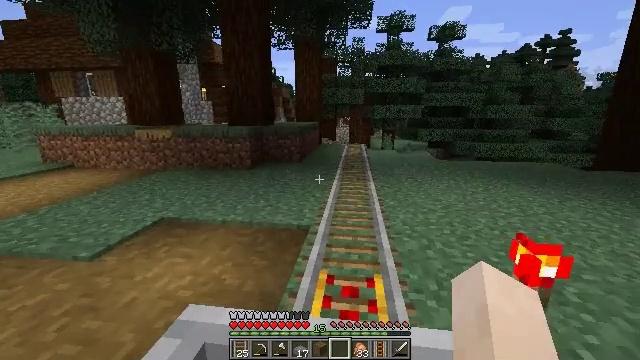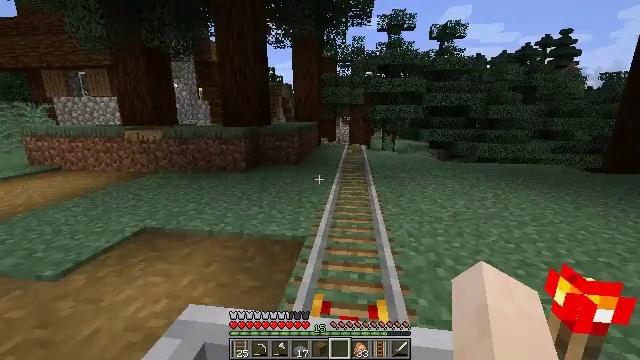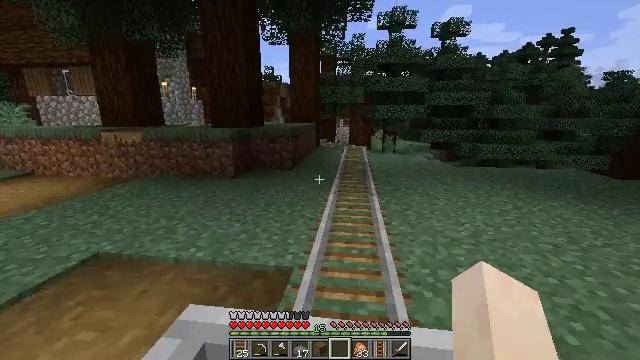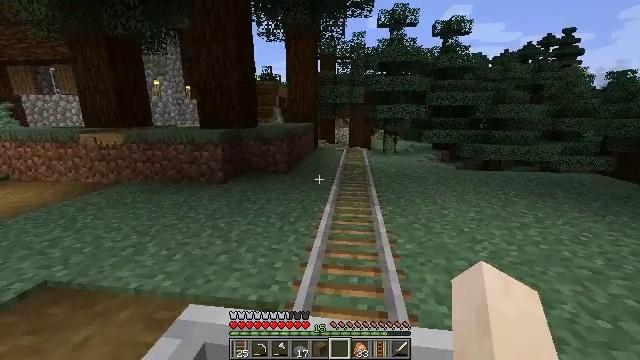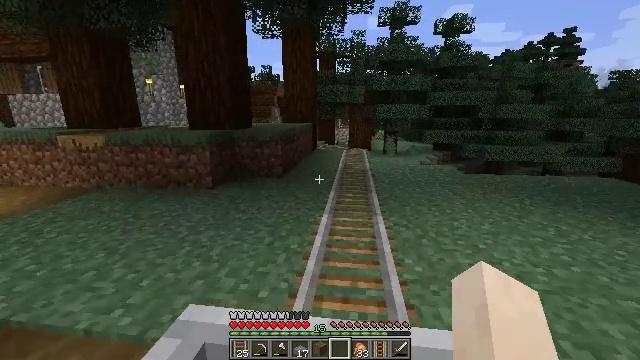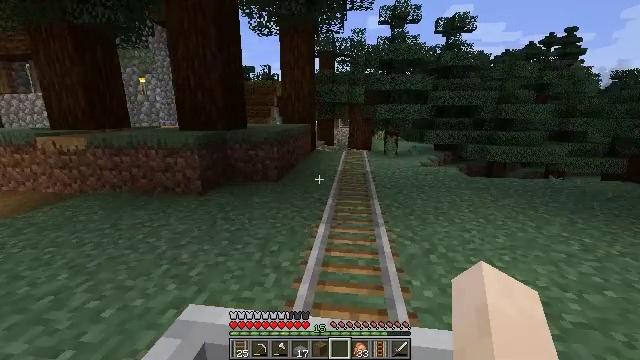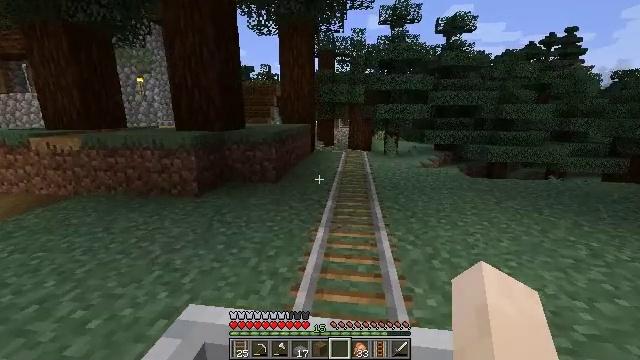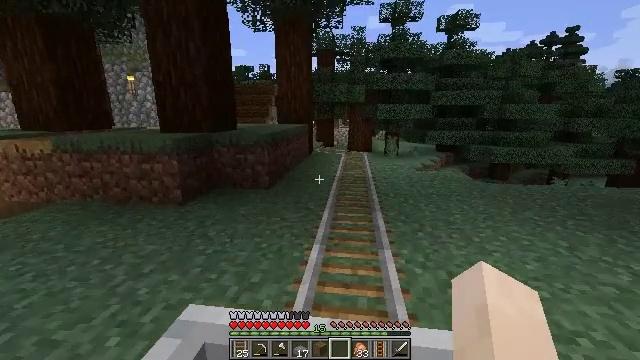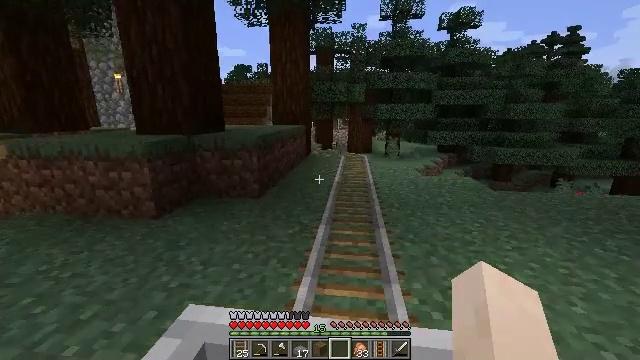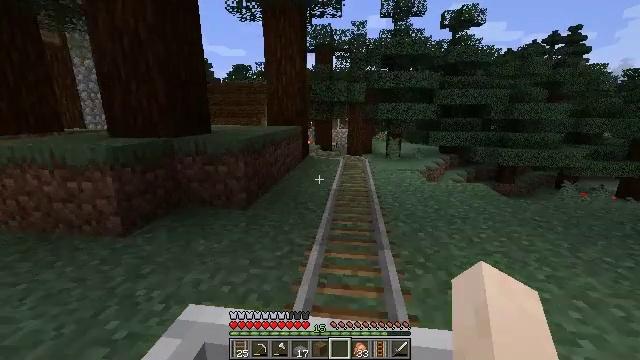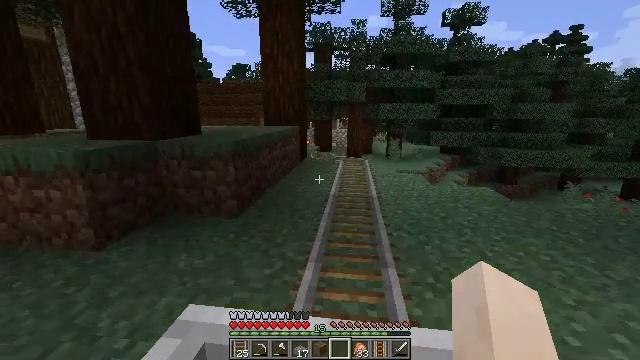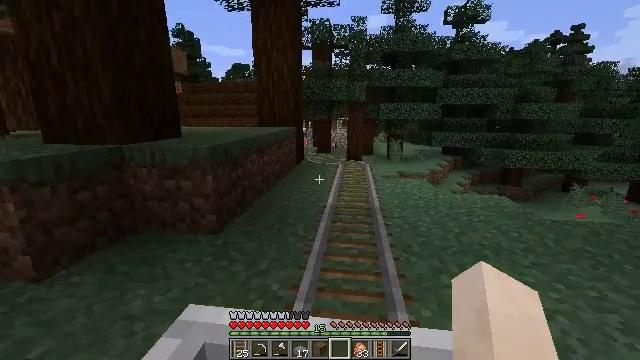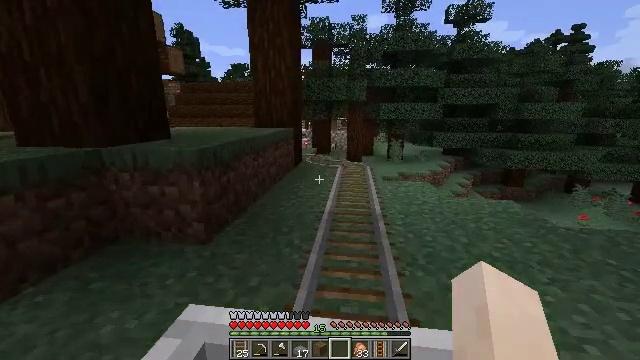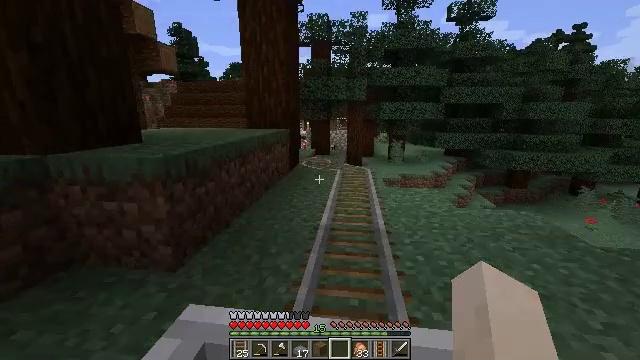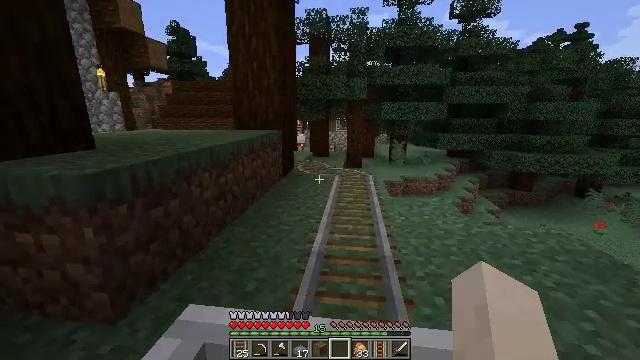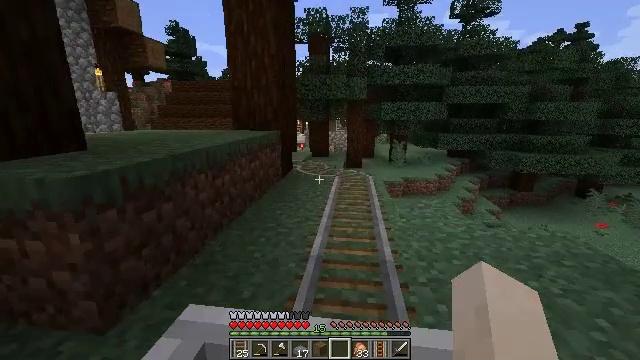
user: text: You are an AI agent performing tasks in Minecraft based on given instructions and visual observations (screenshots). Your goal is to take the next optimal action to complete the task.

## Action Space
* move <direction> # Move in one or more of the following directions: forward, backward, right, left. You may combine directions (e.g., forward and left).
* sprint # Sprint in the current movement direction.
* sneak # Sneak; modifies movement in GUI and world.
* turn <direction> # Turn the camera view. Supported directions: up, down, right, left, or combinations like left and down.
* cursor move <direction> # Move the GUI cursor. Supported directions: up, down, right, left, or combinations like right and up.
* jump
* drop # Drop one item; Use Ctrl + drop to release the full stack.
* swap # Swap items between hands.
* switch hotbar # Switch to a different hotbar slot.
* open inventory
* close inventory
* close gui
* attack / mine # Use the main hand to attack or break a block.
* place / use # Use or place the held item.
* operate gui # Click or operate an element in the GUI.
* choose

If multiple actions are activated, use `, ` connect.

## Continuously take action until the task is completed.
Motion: motion action
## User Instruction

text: Break the rail off the ground.
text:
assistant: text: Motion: no_op
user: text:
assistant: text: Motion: no_op
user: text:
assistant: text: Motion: no_op
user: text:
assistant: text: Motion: no_op
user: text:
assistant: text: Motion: no_op
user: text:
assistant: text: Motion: no_op
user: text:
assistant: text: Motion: no_op
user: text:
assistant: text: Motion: no_op
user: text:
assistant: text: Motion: no_op
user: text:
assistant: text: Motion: no_op
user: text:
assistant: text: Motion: no_op
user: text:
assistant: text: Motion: no_op
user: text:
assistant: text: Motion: no_op
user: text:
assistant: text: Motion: no_op
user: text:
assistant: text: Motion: no_op
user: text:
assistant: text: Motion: no_op
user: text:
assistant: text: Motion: no_op
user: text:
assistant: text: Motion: no_op
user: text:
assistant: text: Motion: no_op
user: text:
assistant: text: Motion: no_op
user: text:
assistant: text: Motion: no_op
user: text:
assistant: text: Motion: no_op
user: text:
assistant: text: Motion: no_op
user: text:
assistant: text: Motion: no_op
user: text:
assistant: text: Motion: no_op
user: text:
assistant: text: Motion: no_op
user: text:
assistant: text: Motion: no_op
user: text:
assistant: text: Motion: no_op
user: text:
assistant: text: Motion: no_op
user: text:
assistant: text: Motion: no_op